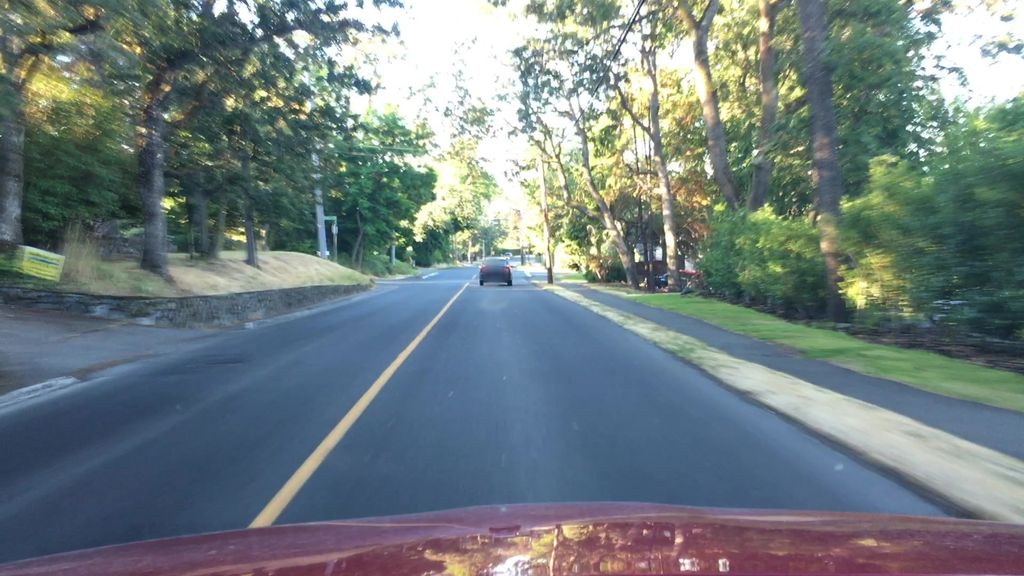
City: victoria